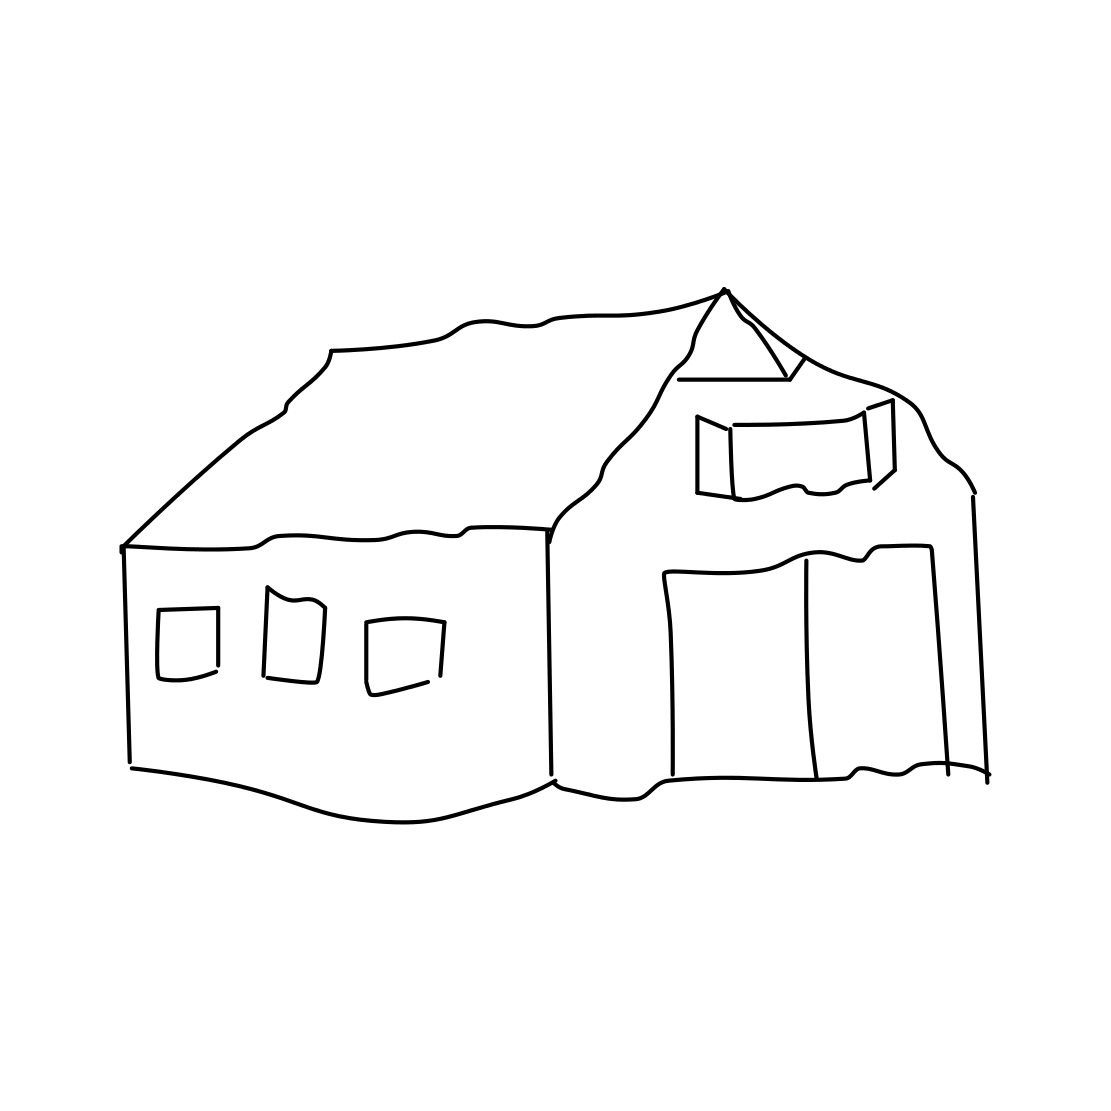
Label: barn